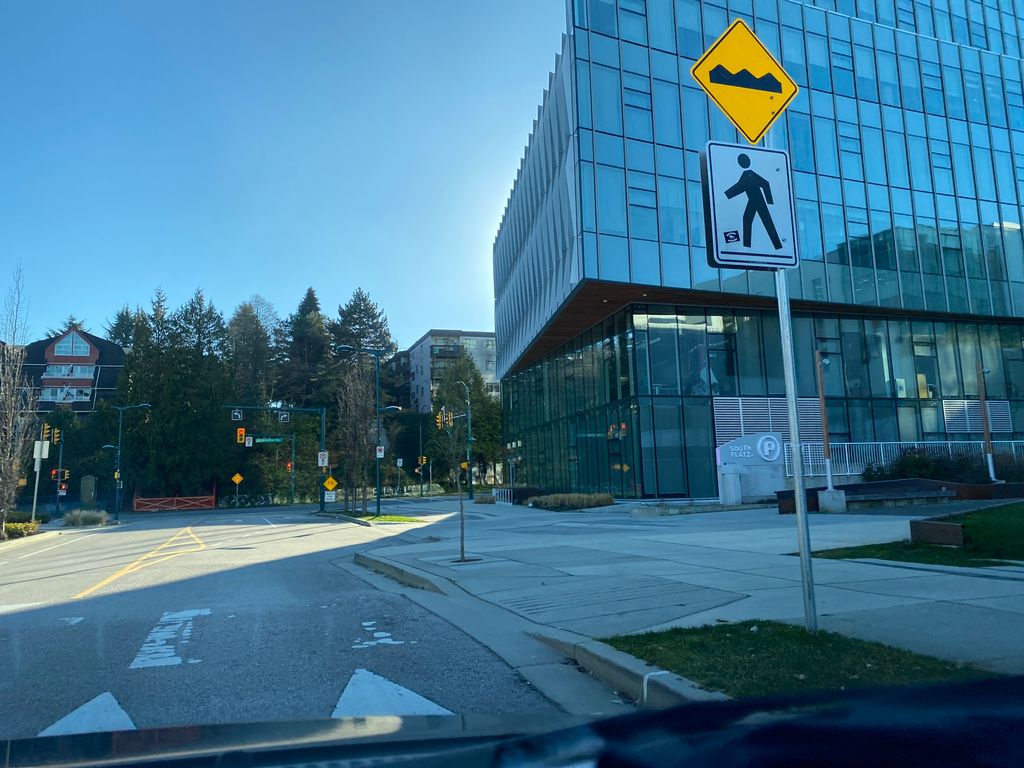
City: vancouver